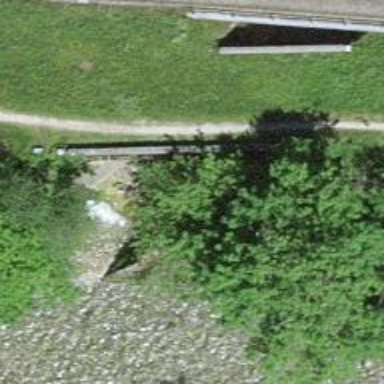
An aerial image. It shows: Culvert tunnel.